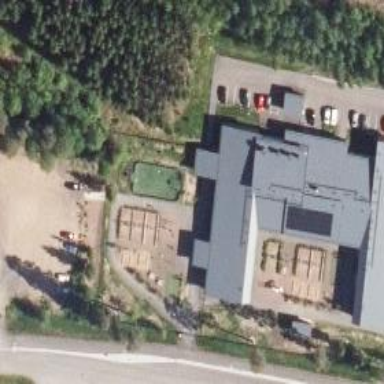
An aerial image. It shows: Kindergarten building.